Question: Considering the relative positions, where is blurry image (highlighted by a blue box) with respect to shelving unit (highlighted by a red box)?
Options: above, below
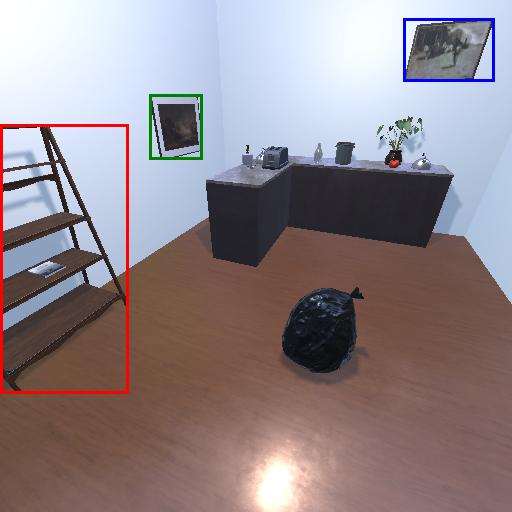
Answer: above